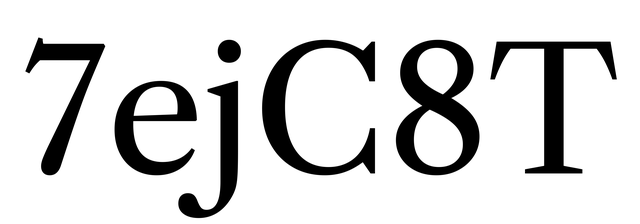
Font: LibreCaslonText_Regular